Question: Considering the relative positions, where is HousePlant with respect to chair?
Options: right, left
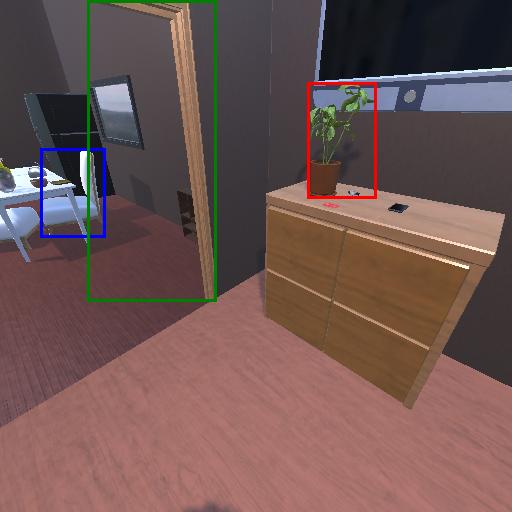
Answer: right